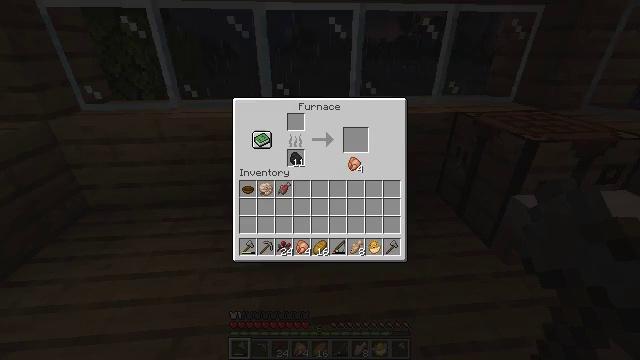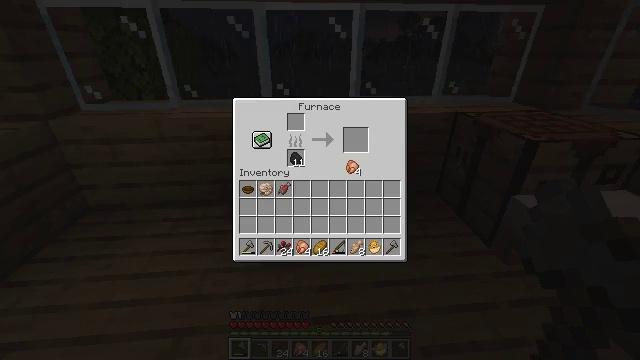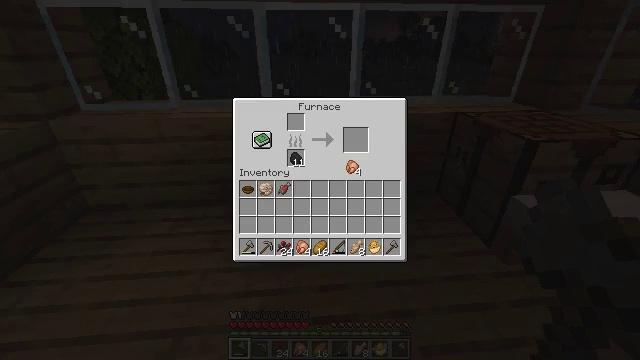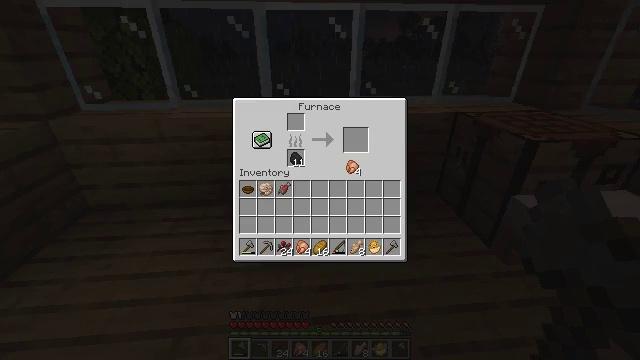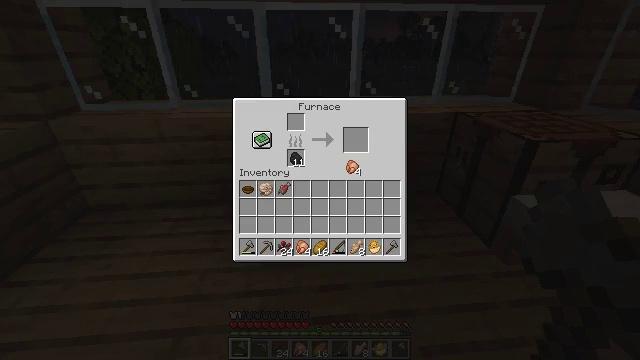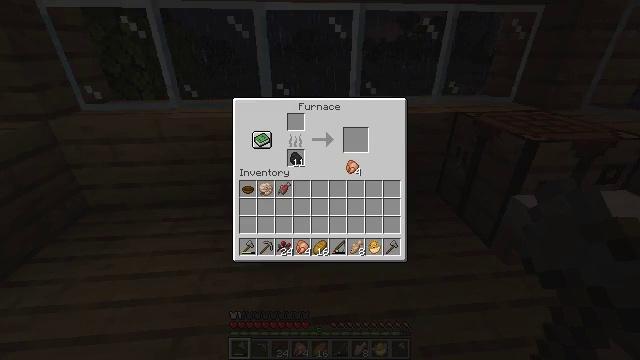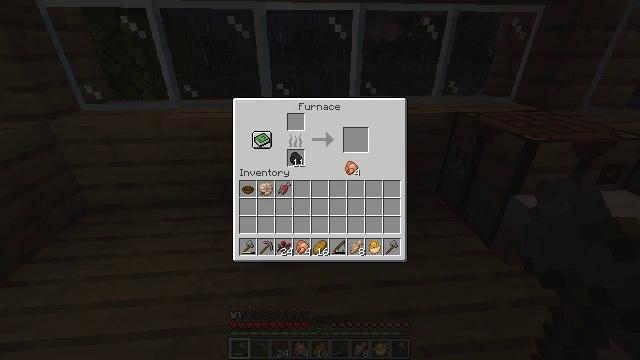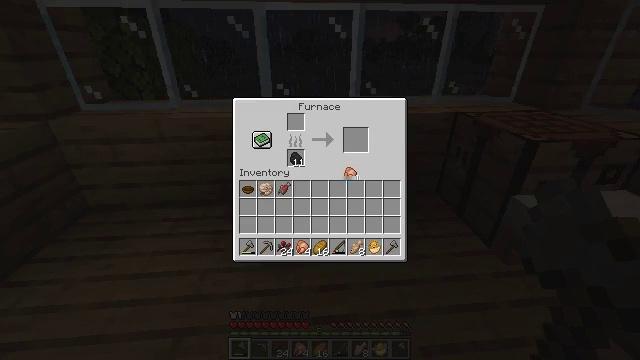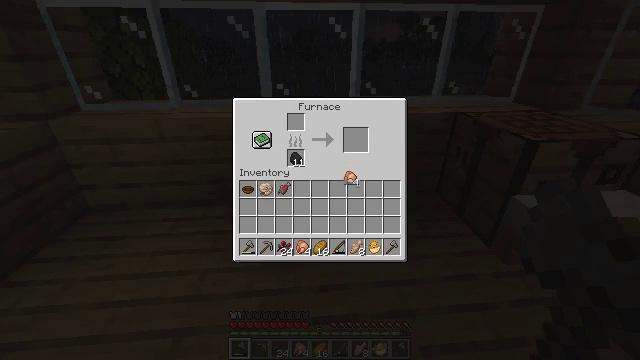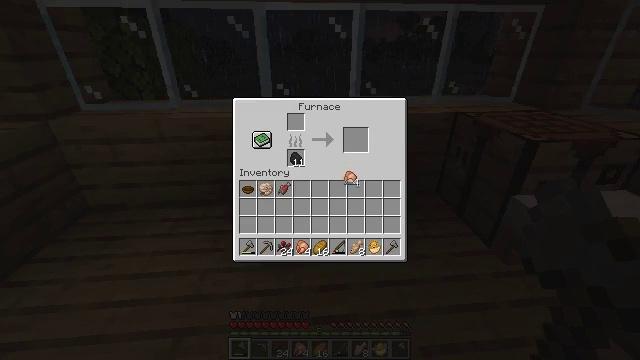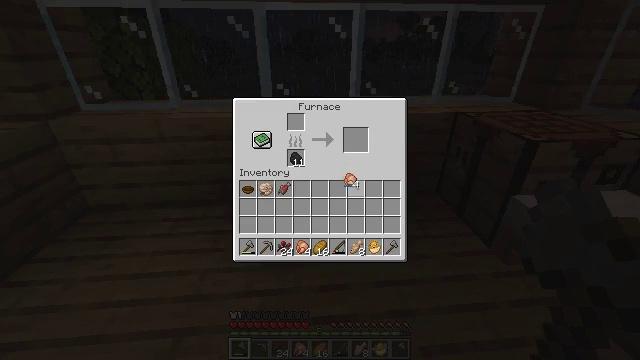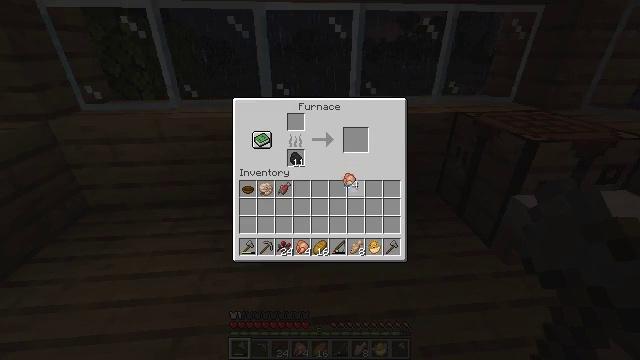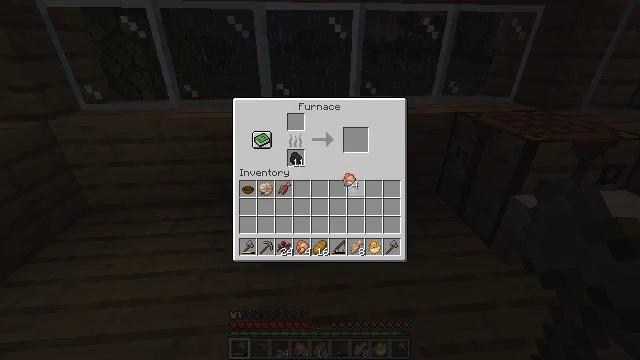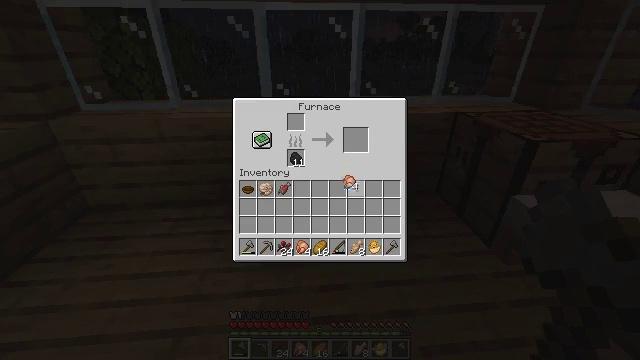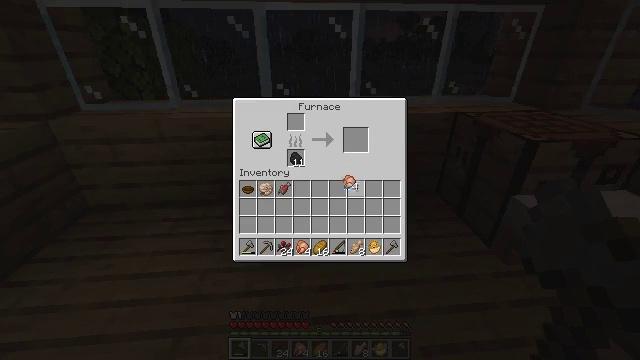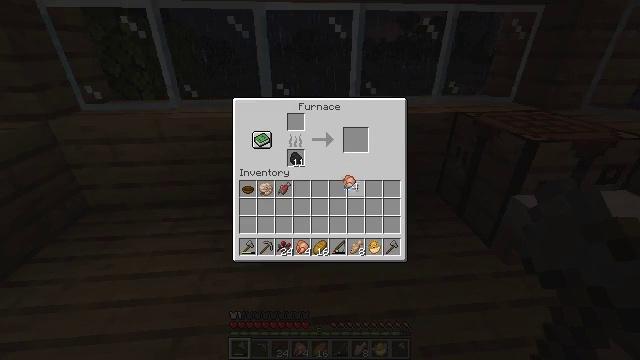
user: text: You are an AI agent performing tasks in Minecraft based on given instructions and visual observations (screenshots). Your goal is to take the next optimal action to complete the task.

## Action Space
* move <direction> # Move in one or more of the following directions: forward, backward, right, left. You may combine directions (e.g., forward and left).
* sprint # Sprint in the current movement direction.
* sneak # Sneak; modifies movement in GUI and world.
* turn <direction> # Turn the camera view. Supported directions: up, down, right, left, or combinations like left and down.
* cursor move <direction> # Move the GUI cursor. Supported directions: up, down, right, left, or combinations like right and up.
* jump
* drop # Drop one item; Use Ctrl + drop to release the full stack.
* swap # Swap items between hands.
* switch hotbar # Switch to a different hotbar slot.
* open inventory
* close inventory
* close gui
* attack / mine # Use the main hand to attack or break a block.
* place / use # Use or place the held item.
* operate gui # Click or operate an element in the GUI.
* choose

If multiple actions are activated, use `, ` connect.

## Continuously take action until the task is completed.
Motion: motion action
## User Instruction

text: Mix beetroots with a bowl to craft beetroot soup.
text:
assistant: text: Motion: open gui
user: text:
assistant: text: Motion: no_op
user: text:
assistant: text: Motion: operate gui
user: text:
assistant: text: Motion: operate gui
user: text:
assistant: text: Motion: operate gui
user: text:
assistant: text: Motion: no_op
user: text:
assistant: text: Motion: no_op
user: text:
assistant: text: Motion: no_op
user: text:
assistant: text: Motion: no_op
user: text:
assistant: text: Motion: no_op
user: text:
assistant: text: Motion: no_op
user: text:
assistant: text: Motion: no_op
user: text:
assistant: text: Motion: no_op
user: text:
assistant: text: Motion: operate gui
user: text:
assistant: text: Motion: operate gui
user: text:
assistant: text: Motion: operate gui
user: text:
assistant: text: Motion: no_op
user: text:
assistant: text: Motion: no_op
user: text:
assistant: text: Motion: no_op
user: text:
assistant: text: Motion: no_op
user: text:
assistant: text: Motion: no_op
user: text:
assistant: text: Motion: no_op
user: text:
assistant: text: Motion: turn right, close gui
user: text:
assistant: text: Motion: turn right and up, open inventory
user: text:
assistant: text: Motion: turn right and up
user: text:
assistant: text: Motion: turn right
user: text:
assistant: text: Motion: turn right
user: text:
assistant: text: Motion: no_op
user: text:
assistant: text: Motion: no_op
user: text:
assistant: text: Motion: no_op